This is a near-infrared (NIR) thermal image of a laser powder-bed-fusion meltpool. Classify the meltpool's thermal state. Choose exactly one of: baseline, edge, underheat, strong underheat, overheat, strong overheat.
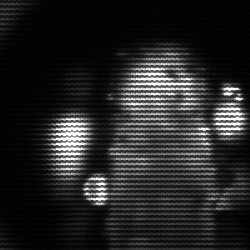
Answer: strong underheat